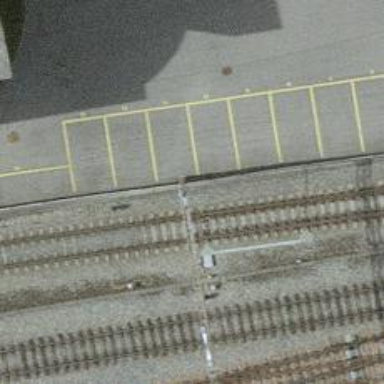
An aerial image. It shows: Single railway track with electrified contact line.